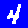
Digit: 4